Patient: sex F, age 54
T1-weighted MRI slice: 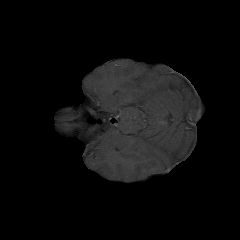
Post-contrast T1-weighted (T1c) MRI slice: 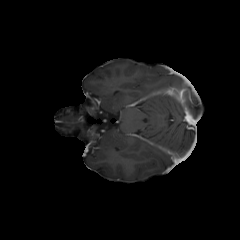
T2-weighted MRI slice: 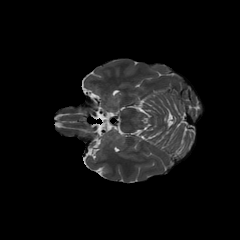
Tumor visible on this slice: no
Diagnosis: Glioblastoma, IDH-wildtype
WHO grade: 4